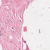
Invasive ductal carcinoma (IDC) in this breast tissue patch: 0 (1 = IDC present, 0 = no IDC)